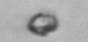
Label: Heterocapsa_rotundata